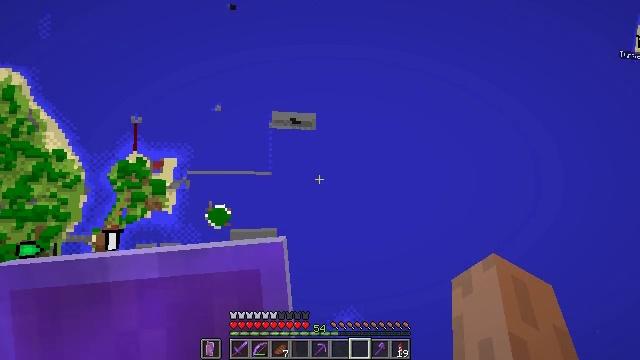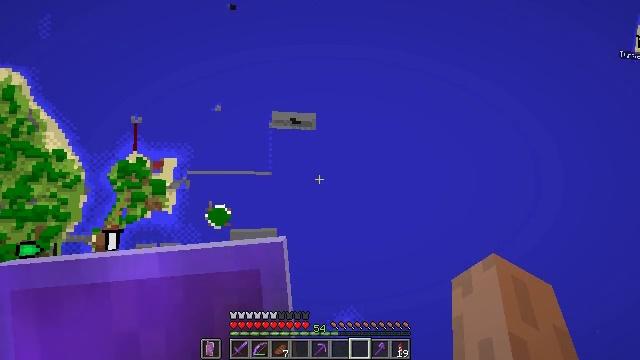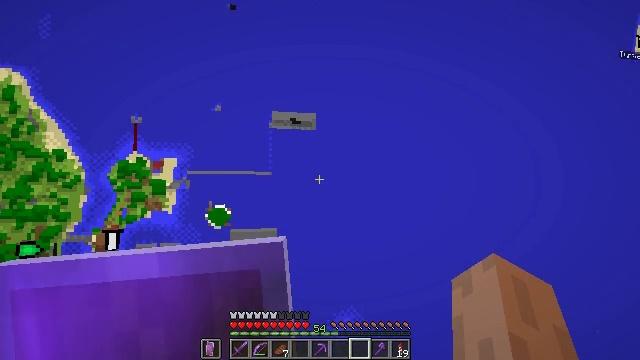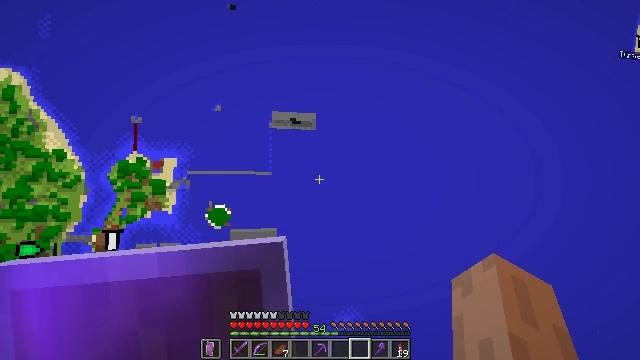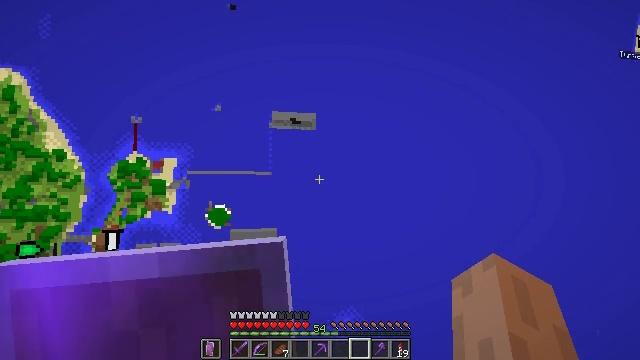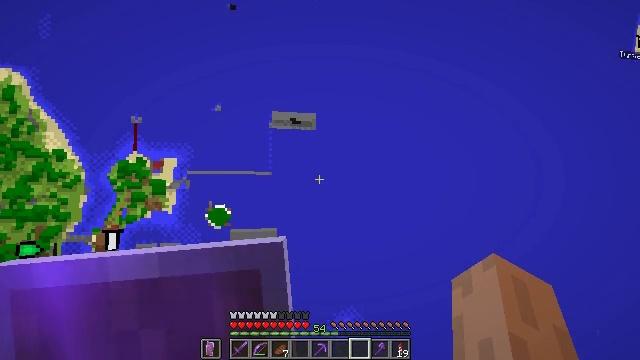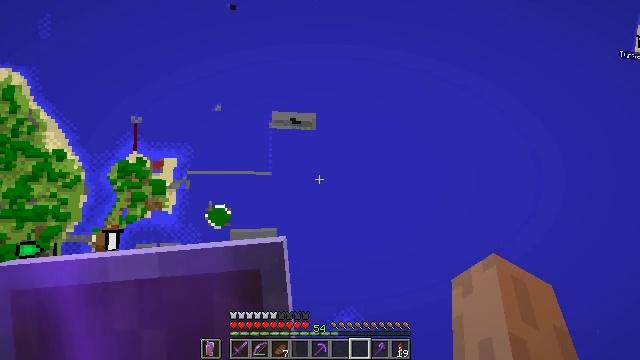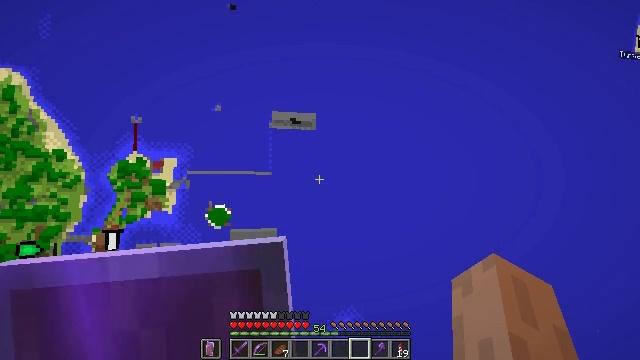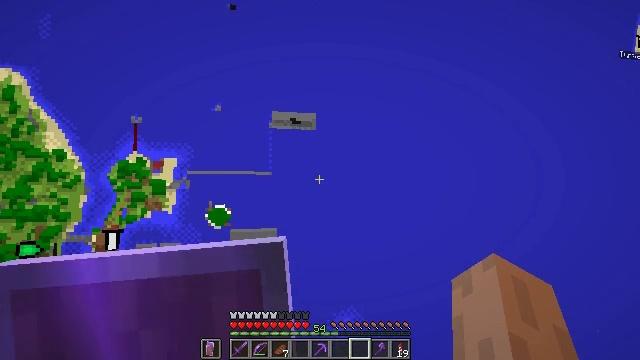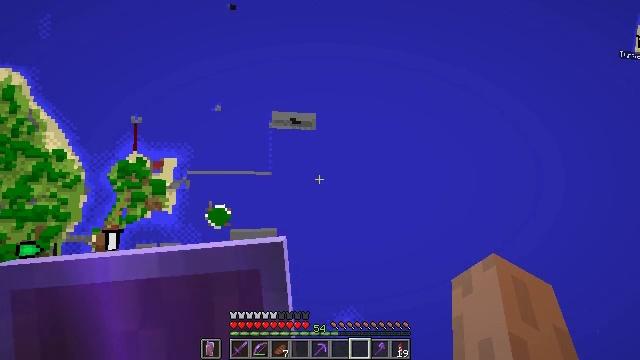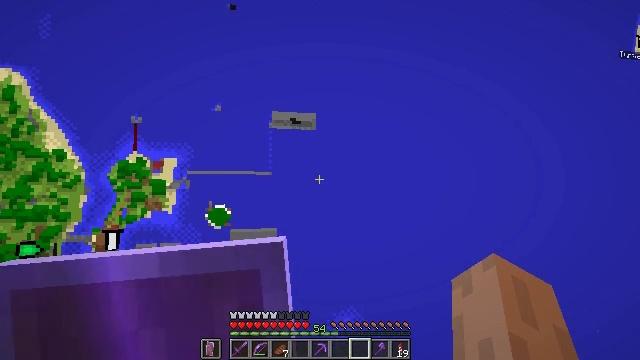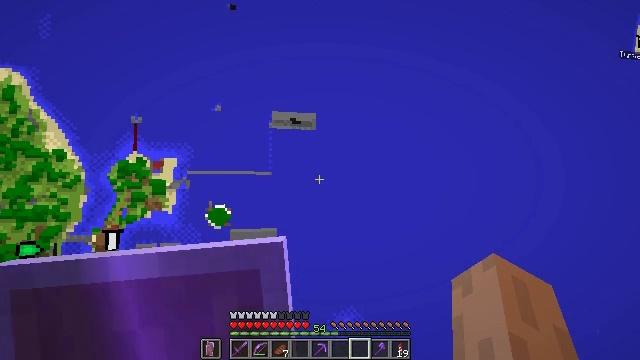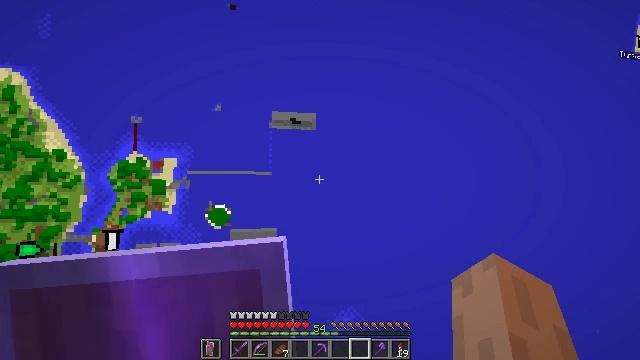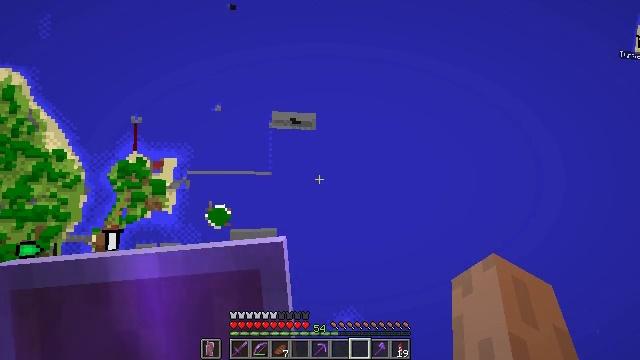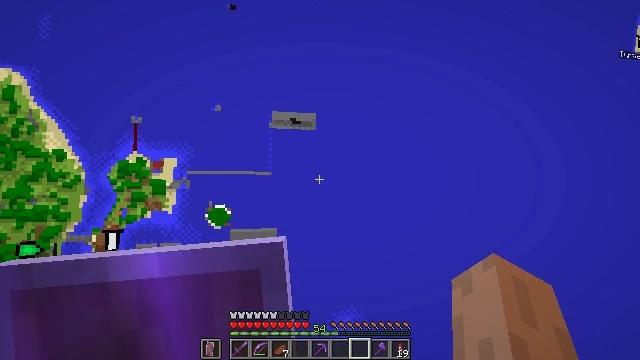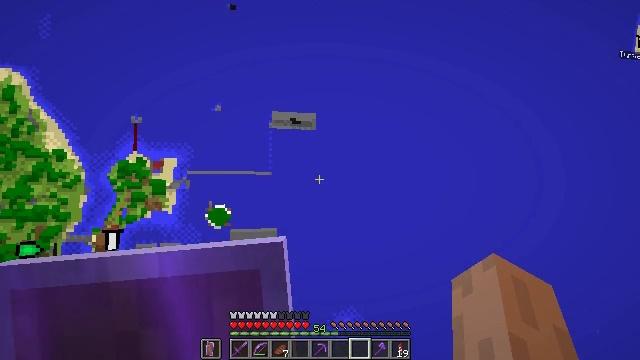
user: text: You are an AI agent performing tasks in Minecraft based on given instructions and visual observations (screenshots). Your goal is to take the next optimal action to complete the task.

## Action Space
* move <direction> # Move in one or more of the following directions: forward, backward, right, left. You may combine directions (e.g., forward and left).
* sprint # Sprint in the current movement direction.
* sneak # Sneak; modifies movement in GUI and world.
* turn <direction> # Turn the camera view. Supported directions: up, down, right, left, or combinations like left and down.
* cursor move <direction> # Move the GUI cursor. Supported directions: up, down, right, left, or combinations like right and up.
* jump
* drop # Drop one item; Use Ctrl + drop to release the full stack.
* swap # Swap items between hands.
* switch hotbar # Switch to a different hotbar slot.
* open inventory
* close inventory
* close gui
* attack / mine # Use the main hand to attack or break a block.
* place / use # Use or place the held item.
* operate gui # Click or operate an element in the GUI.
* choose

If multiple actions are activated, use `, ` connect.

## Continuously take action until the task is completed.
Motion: motion action
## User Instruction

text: Kill the squid.
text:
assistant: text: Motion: no_op
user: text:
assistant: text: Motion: no_op
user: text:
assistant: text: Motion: no_op
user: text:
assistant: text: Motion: no_op
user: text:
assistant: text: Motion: no_op
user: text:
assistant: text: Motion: no_op
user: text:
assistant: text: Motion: no_op
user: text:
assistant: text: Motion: no_op
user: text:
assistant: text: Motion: no_op
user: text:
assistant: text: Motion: no_op
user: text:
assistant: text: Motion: no_op
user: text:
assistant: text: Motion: no_op
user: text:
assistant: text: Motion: no_op
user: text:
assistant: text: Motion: no_op
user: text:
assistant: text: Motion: no_op
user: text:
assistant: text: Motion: no_op
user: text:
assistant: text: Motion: no_op
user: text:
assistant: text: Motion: no_op
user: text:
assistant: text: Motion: no_op
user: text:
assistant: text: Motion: no_op
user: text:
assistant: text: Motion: no_op
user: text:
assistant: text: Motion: no_op
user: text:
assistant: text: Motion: no_op
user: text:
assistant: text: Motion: no_op
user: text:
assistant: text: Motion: no_op
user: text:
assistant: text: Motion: no_op
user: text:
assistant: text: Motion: no_op
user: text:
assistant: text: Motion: no_op
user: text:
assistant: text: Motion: no_op
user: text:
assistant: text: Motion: no_op